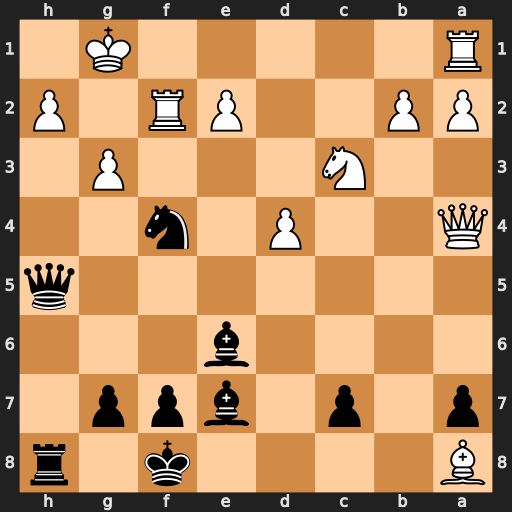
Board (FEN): B4k1r/p1p1bpp1/4b3/7q/Q2P1n2/2N3P1/PP2PR1P/R5K1
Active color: b
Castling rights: -
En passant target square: -
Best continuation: Nh3+ Kf1 Nxf2